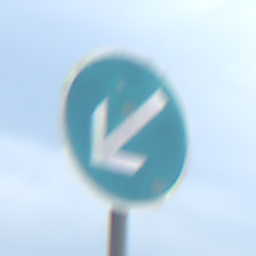
Verkehrszeichen: VorgeschriebeneVorbeifahrtLinks
Umgebung: Outdoor, Nature
Tageszeit: SunriseSunset
Wetter: PartlyCloudy
Licht: Natural
Jahreszeit: NotSpecified
Kontrast: MediumContrast